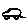
Label: car